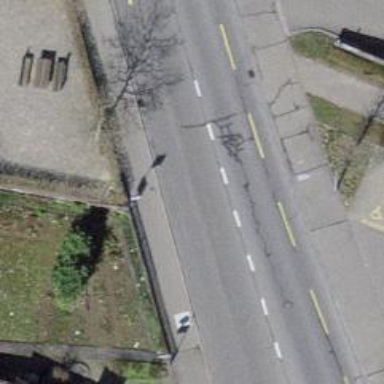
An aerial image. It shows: Public transport stop position.